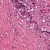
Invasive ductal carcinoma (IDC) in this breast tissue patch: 0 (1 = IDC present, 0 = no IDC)